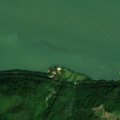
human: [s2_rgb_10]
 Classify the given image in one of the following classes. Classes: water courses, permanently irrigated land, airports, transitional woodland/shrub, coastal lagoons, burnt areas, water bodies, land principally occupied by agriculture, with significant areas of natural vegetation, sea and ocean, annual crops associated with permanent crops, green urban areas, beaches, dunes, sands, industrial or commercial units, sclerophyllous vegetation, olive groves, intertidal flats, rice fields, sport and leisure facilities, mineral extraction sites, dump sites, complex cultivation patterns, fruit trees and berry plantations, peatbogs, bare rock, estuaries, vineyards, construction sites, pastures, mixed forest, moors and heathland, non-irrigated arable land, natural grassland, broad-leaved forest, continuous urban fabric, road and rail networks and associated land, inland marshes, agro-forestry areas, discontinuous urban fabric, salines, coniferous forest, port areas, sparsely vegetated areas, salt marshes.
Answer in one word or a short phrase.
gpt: broad-leaved forest, transitional woodland/shrub, water courses